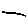
Label: line